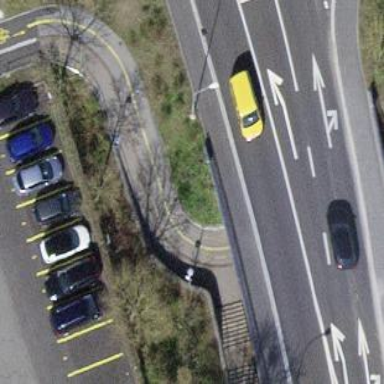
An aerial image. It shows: Parking available on the street side.